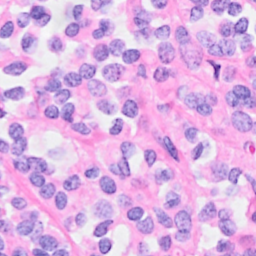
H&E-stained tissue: Breast